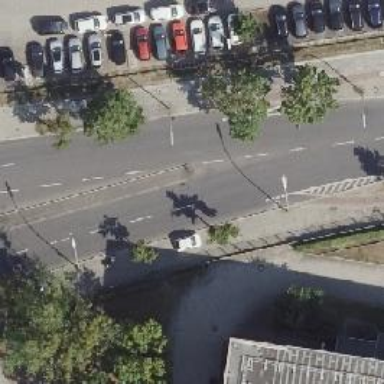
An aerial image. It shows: Tertiary road with asphalt surface. It is dual carriageway with lane markings.